Question: User defined exception if the user enters a string in input instead of a number
Here I am using class for a user-defined exception, I know that if I use ==> it will work but i want to use user-defined exception ==>
'''
class error(Exception):
pass
class b(error):
try:
age = int(input("Enter your age:\n>>"))
if(age >= 18):
print("You are Eligible for Voting")
elif(age < 18):
print("You are not Eligible for Voting")
else:
raise error
except error: # except Exception: --> it works
print("Invalid input")
print("Enter a number as your age")
obj = b()
'''
output:-
'''
Enter your age:
>> sdsd
'''
'''
Traceback (most recent call last):
File "c:\Users\HP\OneDrive\Desktop\All Desktop <br>apps\Python\Python_Programs\exception_handling.py", line 6, in <module>
class b(error):
File "c:\Users\HP\OneDrive\Desktop\All Desktop apps\Python\Python_Programs\exception_handling.py", line 8, in b
age = int(input("Enter your age:\n>>"))
ValueError: invalid literal for int() with base 10: 'sdsd'
'''

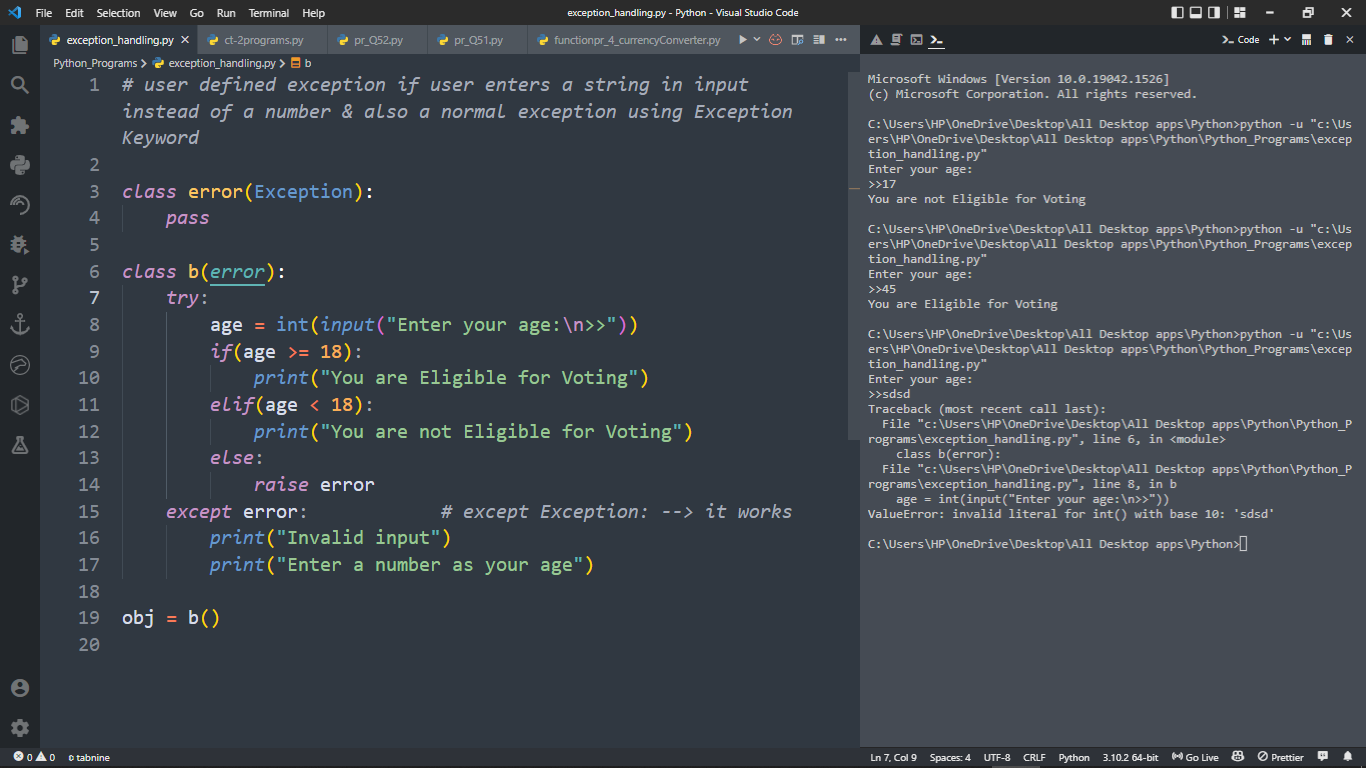
Answer: '''
class error(Exception):
pass
class b(error):
try:
try:
age = int(input("Enter your age:
>>"))
except ValueError:
raise error
if age >= 18:
print("You are Eligible for Voting")
elif age < 18:
print("You are not Eligible for Voting")
except error: # except Exception: --> it works
print("Invalid input")
print("Enter a number as your age")
obj = b()
'''
This will provide:
<URL>